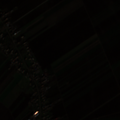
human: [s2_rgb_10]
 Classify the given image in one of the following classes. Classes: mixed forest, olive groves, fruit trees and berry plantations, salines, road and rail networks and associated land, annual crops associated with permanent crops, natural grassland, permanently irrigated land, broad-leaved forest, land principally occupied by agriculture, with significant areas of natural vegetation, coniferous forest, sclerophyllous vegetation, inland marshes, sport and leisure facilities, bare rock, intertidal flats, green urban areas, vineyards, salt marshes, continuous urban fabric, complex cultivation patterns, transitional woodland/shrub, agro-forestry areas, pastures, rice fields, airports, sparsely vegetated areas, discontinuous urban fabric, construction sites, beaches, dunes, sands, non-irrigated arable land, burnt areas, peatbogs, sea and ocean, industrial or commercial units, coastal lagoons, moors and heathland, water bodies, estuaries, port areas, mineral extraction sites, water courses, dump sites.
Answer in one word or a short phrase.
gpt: discontinuous urban fabric, non-irrigated arable land